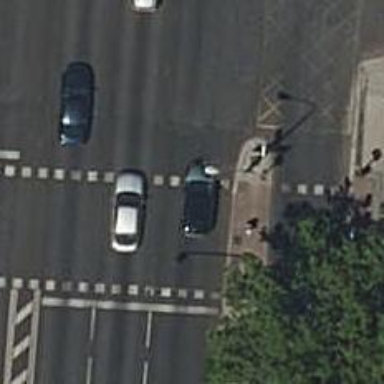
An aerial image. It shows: Crossing with traffic signals.